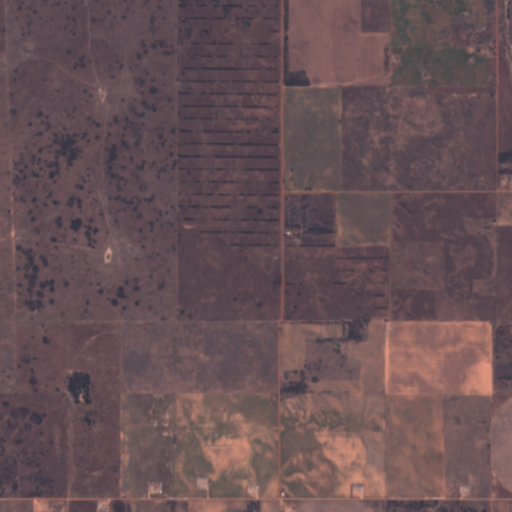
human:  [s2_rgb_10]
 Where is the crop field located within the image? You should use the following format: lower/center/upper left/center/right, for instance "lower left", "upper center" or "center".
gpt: The crop field is located in the lower right of the image.
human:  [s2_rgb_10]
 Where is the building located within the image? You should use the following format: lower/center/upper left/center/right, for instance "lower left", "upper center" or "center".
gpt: The building is located in the lower left of the image.
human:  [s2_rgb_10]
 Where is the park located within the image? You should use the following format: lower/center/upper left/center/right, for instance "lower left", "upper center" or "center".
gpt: There is no park in the image.